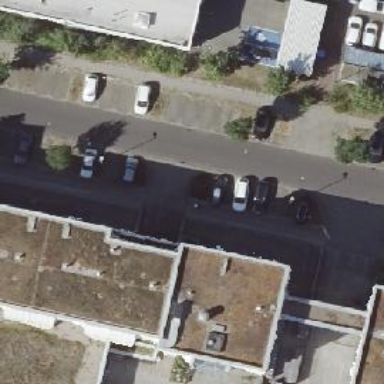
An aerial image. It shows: Parking entrance.